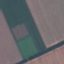
Label: AnnualCrop